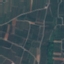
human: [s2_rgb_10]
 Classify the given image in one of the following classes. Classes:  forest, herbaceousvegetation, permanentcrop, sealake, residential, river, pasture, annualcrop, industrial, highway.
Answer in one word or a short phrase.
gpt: PermanentCrop